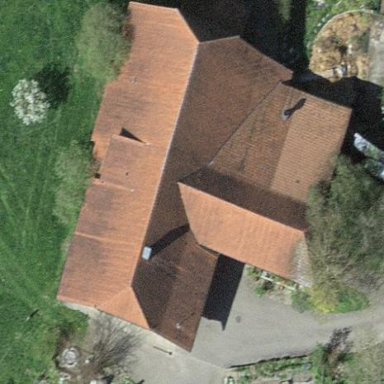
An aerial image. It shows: Farm building.